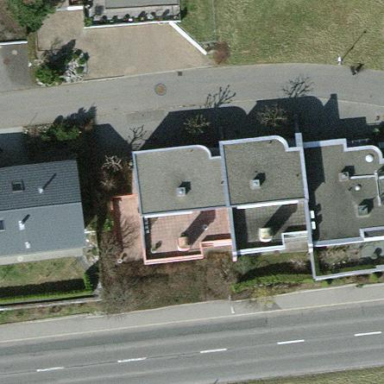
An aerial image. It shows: Building.